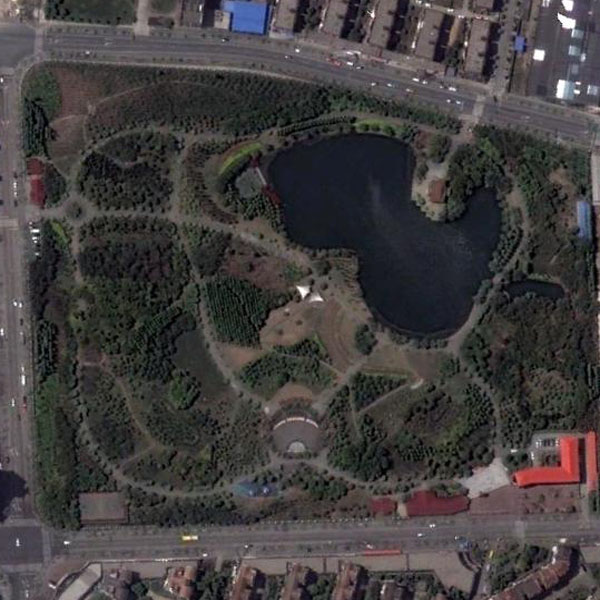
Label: Park